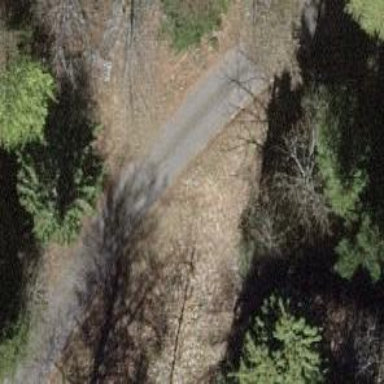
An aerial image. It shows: Asphalt service road with grade 1 tracktype.